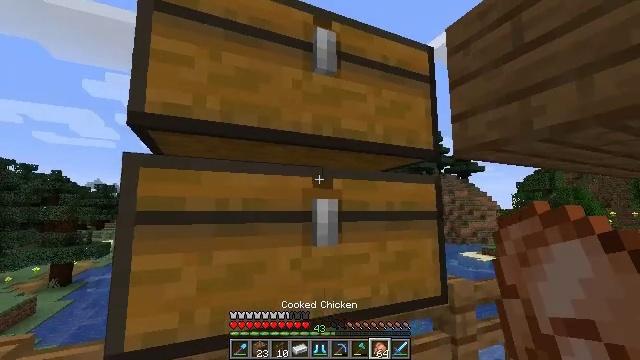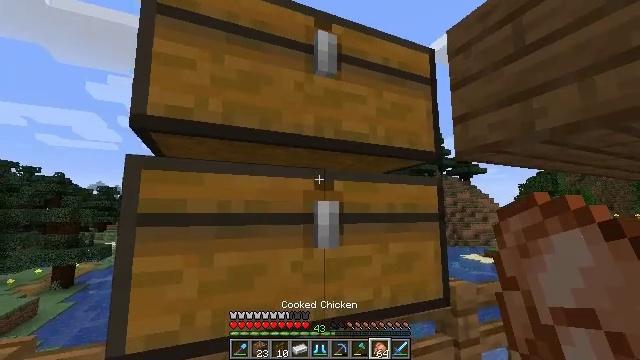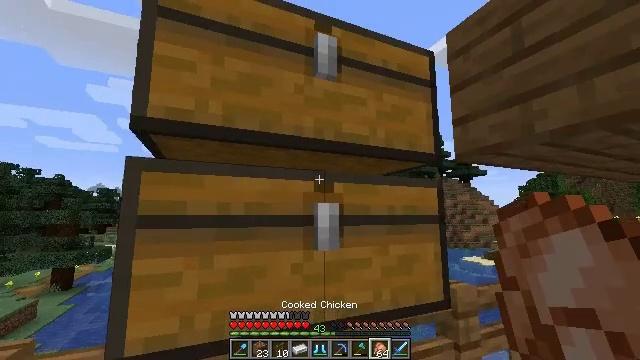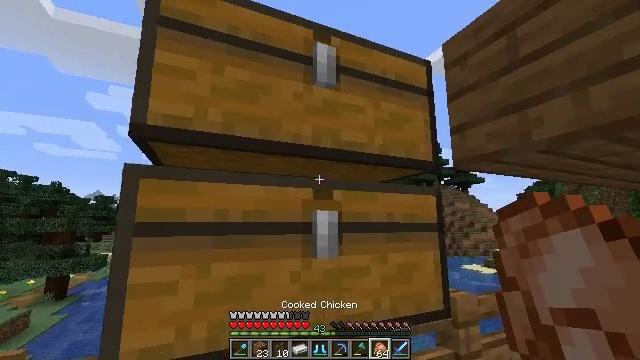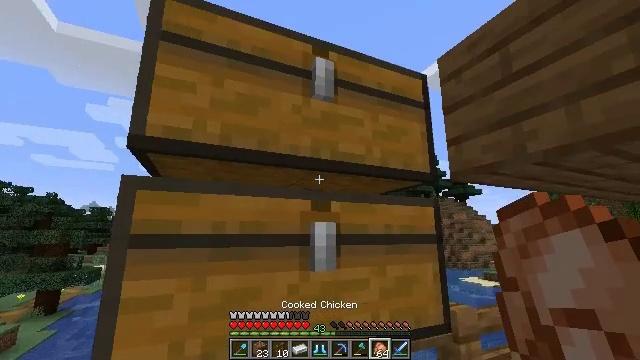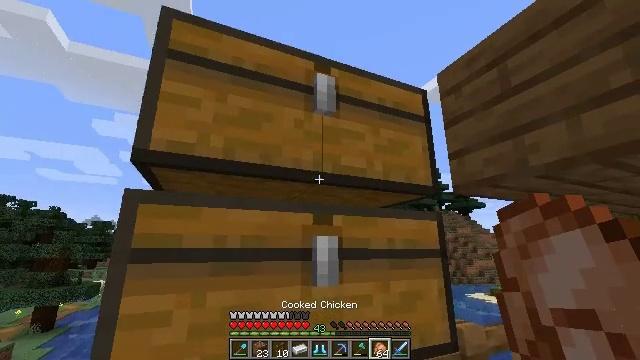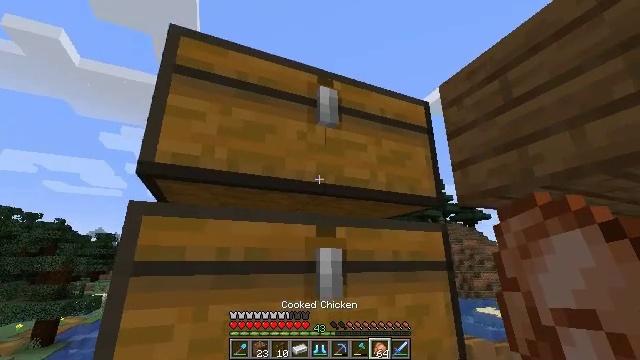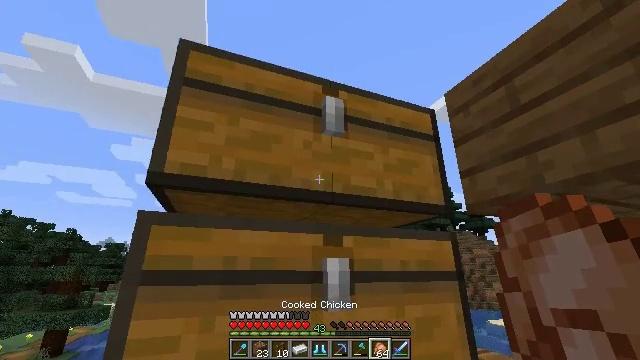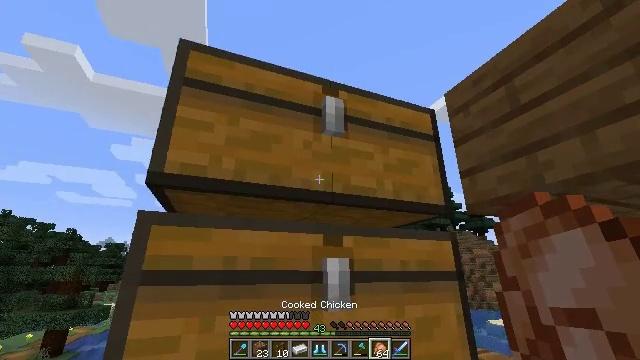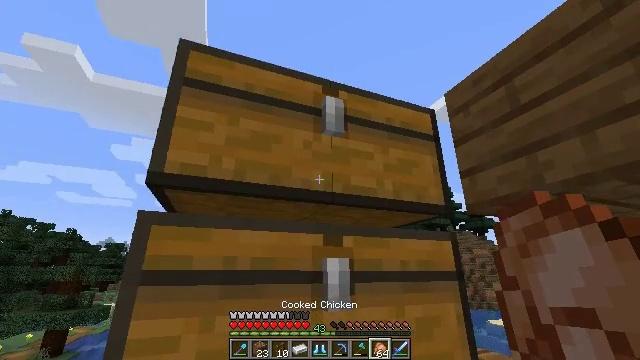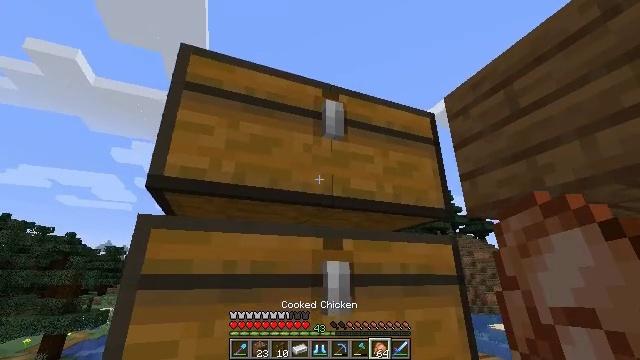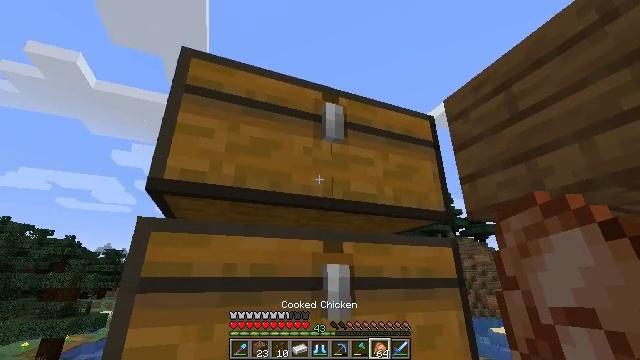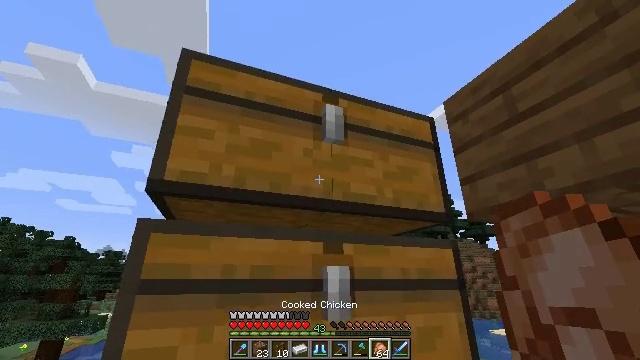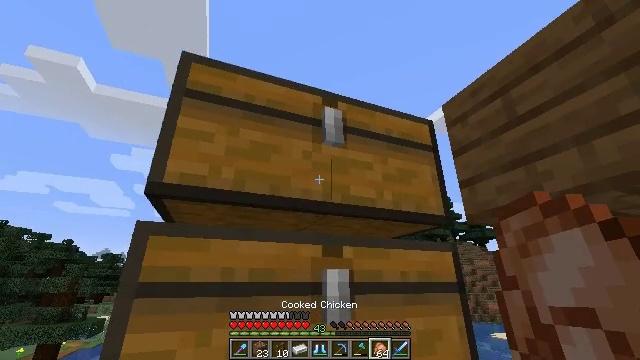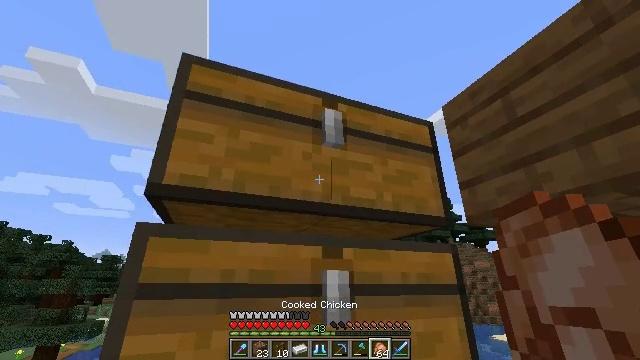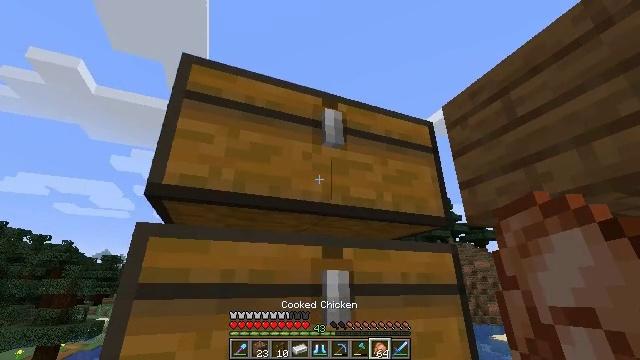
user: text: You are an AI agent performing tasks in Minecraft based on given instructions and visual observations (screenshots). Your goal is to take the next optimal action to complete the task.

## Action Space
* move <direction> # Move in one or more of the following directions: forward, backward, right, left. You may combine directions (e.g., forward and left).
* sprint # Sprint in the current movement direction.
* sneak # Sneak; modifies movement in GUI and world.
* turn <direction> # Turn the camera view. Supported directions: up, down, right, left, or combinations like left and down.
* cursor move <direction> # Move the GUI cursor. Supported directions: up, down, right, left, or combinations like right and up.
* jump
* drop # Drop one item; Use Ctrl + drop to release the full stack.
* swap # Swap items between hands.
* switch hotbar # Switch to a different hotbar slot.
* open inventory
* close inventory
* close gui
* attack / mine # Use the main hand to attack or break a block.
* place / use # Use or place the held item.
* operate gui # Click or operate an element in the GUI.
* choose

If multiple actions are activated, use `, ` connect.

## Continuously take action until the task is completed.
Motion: motion action
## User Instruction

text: Attack the spruce fence to dismantle it.
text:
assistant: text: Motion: no_op
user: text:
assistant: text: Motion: no_op
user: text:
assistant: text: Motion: turn up
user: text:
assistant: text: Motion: turn up
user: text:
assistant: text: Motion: turn up
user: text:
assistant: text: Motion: turn up
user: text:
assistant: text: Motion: turn left and up
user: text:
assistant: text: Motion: no_op
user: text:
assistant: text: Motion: no_op
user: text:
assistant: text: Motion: no_op
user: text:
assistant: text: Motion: no_op
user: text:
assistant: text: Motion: no_op
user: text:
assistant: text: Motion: no_op
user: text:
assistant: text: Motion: no_op
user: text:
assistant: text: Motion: no_op
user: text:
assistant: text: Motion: no_op
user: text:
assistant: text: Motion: use / place
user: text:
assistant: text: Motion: use / place
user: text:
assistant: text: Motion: use / place
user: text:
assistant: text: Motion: no_op
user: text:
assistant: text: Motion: no_op
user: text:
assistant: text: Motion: open gui
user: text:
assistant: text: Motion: no_op
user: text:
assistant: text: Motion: no_op
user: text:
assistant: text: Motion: no_op
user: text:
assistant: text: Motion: no_op
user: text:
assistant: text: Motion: no_op
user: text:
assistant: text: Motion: no_op
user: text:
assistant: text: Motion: no_op
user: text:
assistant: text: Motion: no_op